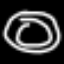
Label: donut